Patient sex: F
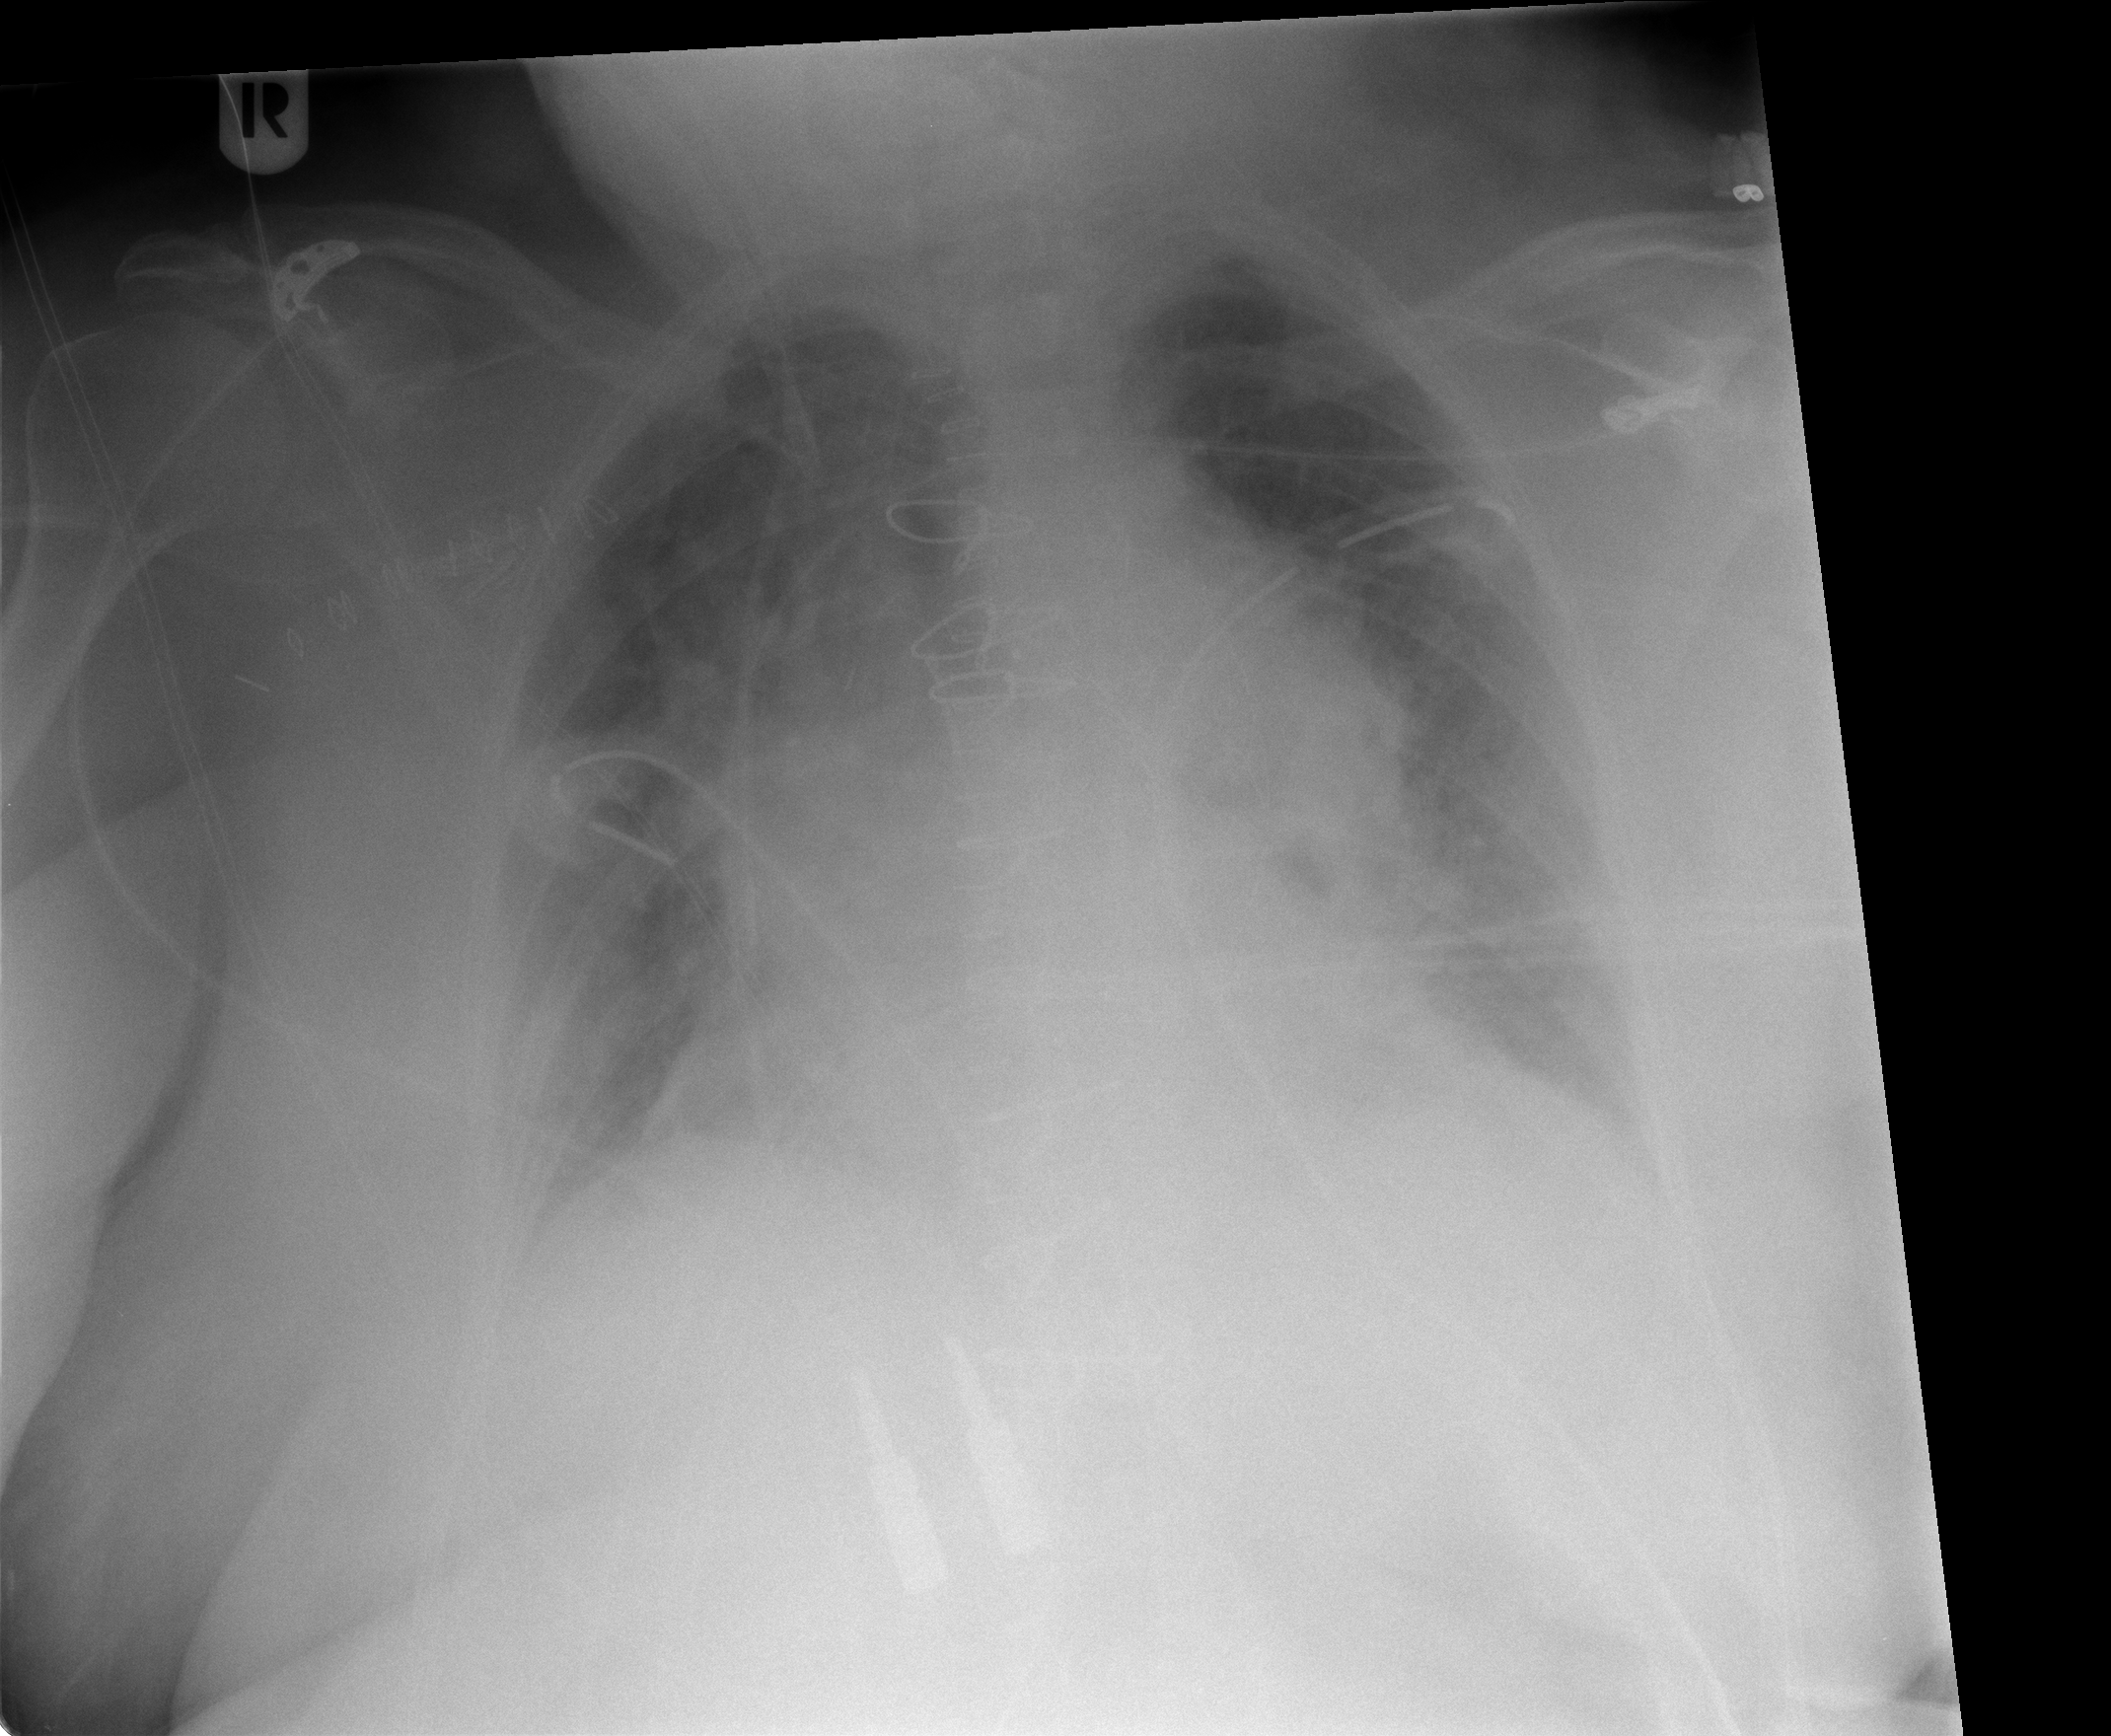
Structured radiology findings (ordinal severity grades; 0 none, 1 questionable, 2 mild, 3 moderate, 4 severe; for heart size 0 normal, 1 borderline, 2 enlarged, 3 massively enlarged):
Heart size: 2
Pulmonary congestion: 2
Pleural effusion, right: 0
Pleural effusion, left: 0
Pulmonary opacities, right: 0
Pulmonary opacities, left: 0
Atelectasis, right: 0
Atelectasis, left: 0